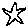
Label: star